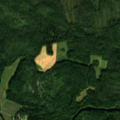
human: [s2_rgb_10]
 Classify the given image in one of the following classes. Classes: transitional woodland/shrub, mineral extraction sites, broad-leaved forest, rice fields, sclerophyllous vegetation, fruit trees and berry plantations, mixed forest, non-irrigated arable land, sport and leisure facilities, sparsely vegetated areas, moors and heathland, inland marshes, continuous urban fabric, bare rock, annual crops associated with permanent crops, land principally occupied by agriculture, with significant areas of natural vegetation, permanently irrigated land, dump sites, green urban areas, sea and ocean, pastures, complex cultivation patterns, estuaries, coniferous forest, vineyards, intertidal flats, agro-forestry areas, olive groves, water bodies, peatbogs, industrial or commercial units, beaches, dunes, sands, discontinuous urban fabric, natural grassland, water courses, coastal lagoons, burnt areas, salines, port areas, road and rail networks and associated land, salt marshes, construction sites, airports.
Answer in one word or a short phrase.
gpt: coniferous forest, mixed forest